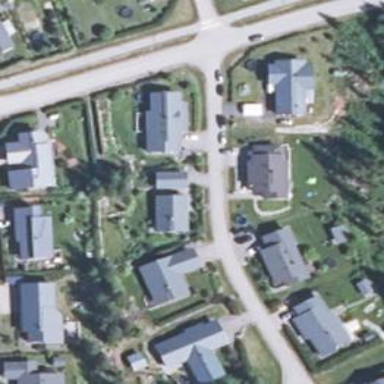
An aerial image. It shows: Living street.